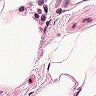
Metastatic tissue present: no